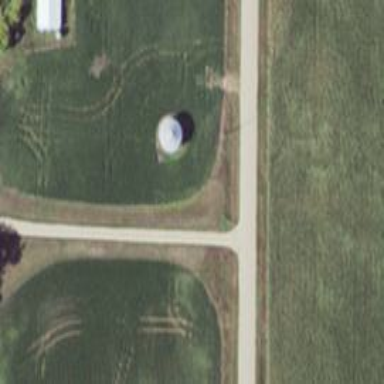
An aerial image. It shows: Silo.